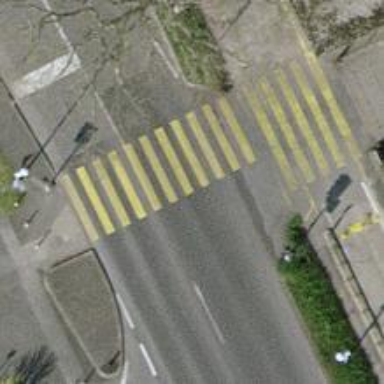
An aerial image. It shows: Marked footway crossing with asphalt surface and pedestrian island.